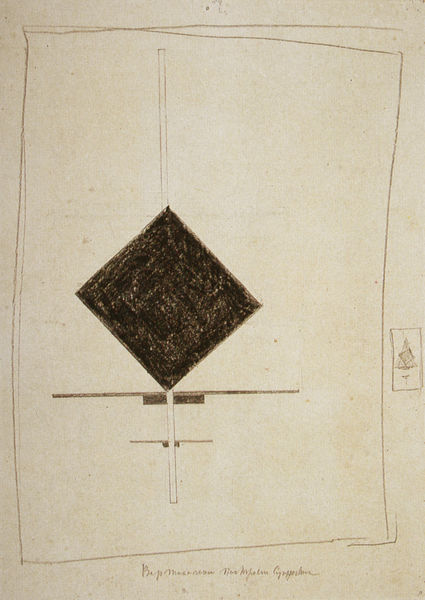
Titel: Vertikale Konstruktion
Künstler: Kasimir Malewitsch
Standort: Amsterdam
Institution: Stedelijk Museum
Schlagwörter: dunkel, hand, weiß, dreieck, blume, braun, grau, kreide, schwarz, skizze, zeichnung, karo, lang, rahmen, spitze, signatur, ebene, feld, figur, blatt, rechts, schrift, papier, stab, studie, abstrakt, modern, formen, grafik, graphik, klein, vergilbt, linien, schriftzug, rand, balken, striche, umriss, halterung, waage, kreuz, rechteck, linie, kohle, form, schwarzweiss, schraffur, seite, text, buchstaben, strich, bleistift, stift, kurz, deckblatt, heft, senkrecht, bauhaus, diagonal, geometrisch, raute, quader, eck, sunkel, waagerecht, stange, geometrie, quadrat, viereck, vierecke, handschrift, konstruktivismus, russisch, balance, schreibschrift, straffur, minimal, dessau, rothko, diagramm, lienien, parallellen, schwarzes quadrat, hochgestellt, suprematistisch, ausgemalt, skziie, eometrisch, destijl, russisch+